Стоял засушливый июль. Самолет противопожарной службы, производя аэрофотосъемку пожароопасных районов, сфотографировал село Верхние Колдобы Усть-Колдобинского района.  На снимке (см. рисунок, масштаб $1: 1250$) видны четыре неглубоких пруда ($1-4$), причем видно, что пересохли все ручейки — и те, которые снабжали пруды водой, и те, которые отводили ее излишки в речку Колдобинку.
Определите, какой из прудов пересохнет последним, если в момент съемки пруды содержали $V_{1}=200~м^{3}$, $V_{2}=30~м^{3}$, $V_{3}=500~м^{3}$ и $V_{4}=2~м^{3}$ воды соответственно. Можно считать, что каждый из Верхнеколдобинских прудов имеет постоянную глубину по всей площади.
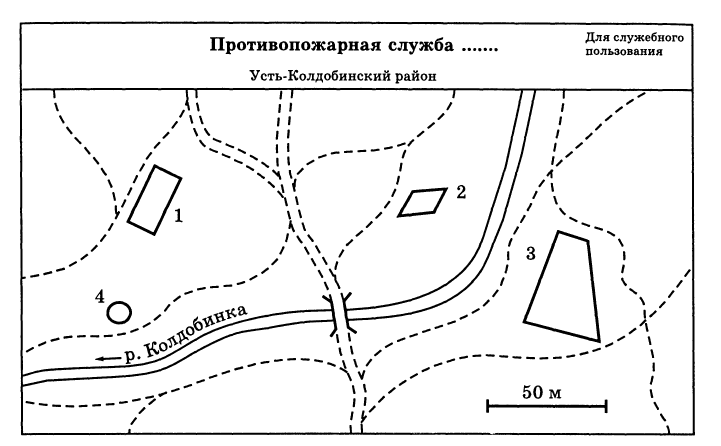
Решение: В засушливую погоду (т. е. при малой влажности) количество испаряемой воды из водоема пропорционально площади водной поверхности, а это значит, что для всех прудов будет постоянной скорость уменьшения глубины прудов. Фактически дольше всех будет пересыхать самый глубокий пруд. Разделив указанные в условии объемы воды на измеренную на фотографии площадь для каждого из прудов $(S_{1}=250~м^{2}, S_{2}=100~м^{2}, S_{3}=1000~м^{2}, S_{4}=40~м^{2})$, находим: $h_{1}=0.8~м$, $h_{2}=0.3 ~м$, $h_{3}=0.5~м$ и $h_{4}=0.05~м$, так что последним пересохнет пруд $1$.
Ответ: Последним пересохнет пруд $1$.
Темы:
T, Всероссийские, Массовый расход